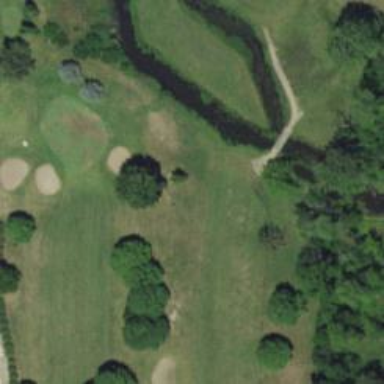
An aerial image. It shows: Service road used as golf cart path.